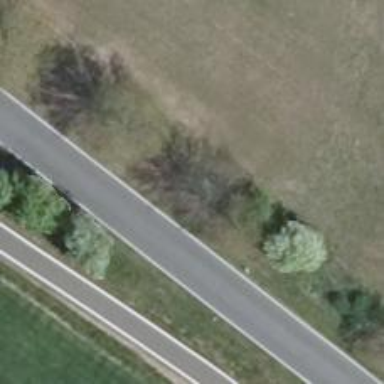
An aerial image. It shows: Row of deciduous trees with needleleaved foliage.